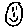
Label: smiley face